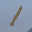
Label: 1